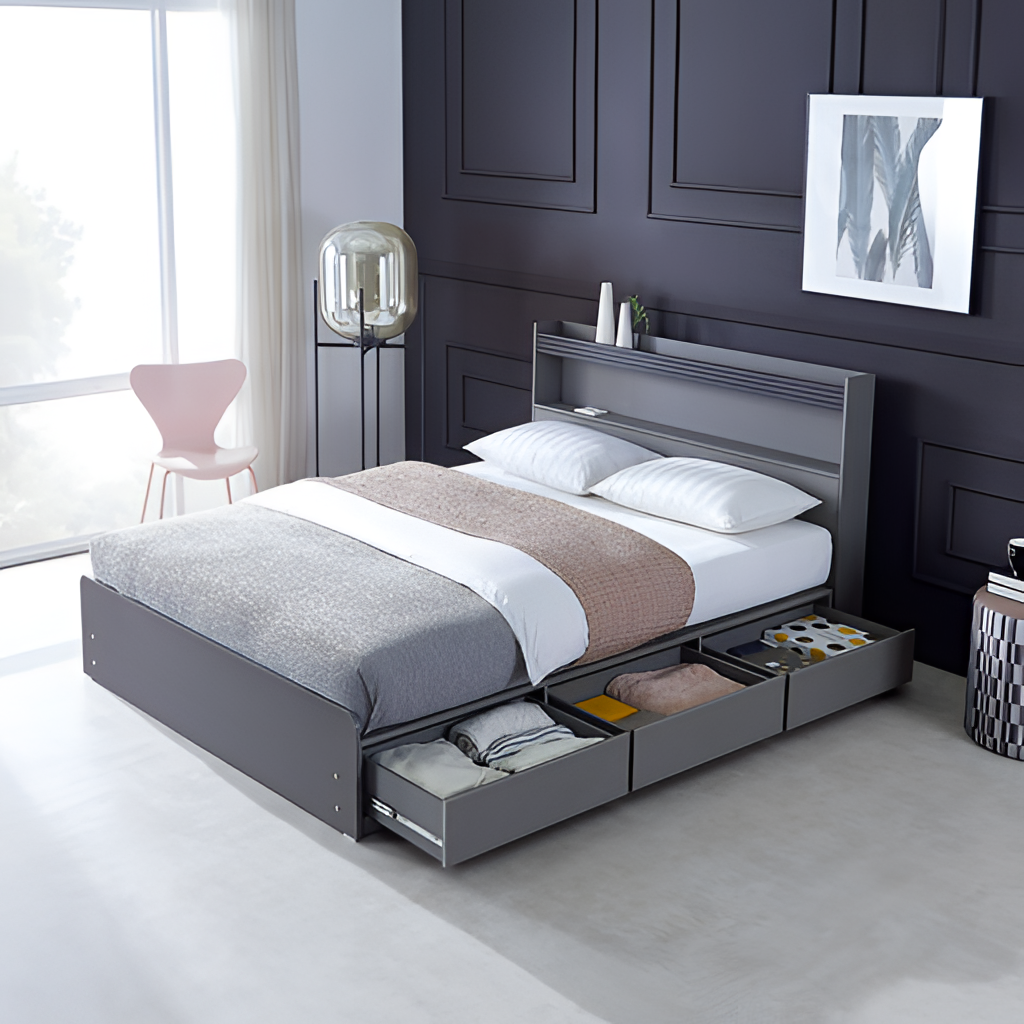
bedroom, wood bed with storage, purple paint wallpaper, with solid pattern, contemporary, tile flooring, with large square pattern